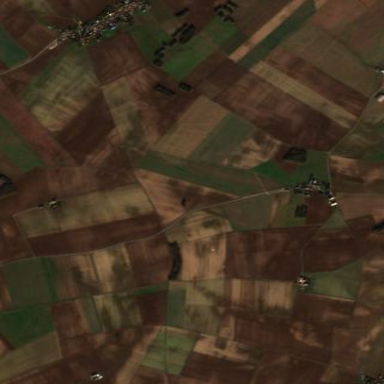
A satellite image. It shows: Farmland with wheat crops growing.